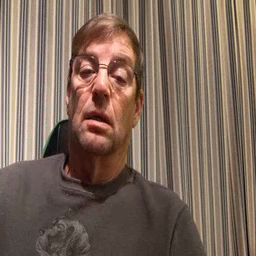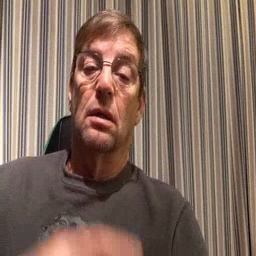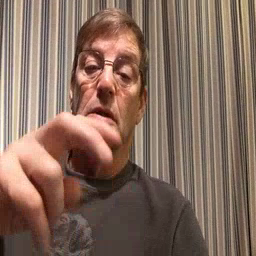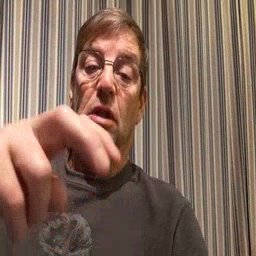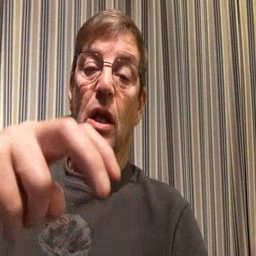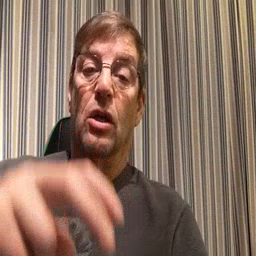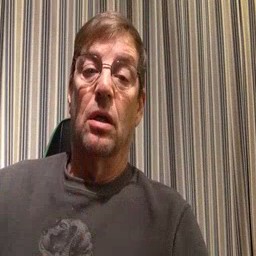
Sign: chair